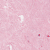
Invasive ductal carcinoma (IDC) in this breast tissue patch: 0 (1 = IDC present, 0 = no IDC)